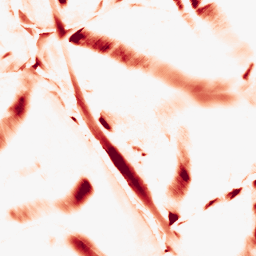
Category: morphological
Decomposition family: morphological_diamond
Decomposition parameters: operation: opening
radius: 20
Upsampling method: cubic_mitchell
Upsampling parameters: scale: 4
Upsampling scale: 4